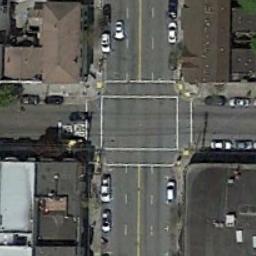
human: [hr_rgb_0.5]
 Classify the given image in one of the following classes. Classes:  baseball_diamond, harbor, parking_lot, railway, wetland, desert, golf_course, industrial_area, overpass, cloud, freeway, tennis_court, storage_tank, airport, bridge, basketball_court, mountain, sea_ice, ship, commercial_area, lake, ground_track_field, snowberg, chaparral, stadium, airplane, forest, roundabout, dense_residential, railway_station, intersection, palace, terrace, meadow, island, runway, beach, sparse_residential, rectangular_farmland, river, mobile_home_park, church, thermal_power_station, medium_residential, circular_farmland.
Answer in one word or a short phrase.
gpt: intersection